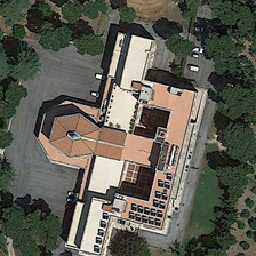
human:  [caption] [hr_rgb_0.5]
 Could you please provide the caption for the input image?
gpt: Many trees are planted around the building.

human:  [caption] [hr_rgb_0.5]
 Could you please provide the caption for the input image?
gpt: A large number of trees were planted around the building.

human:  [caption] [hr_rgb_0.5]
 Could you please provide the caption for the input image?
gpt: There are some white cars in front of the building.

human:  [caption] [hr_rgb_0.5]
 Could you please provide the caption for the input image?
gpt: Some white cars were parked in front of the building.

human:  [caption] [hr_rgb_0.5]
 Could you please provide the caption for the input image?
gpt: Many trees were planted around the building.